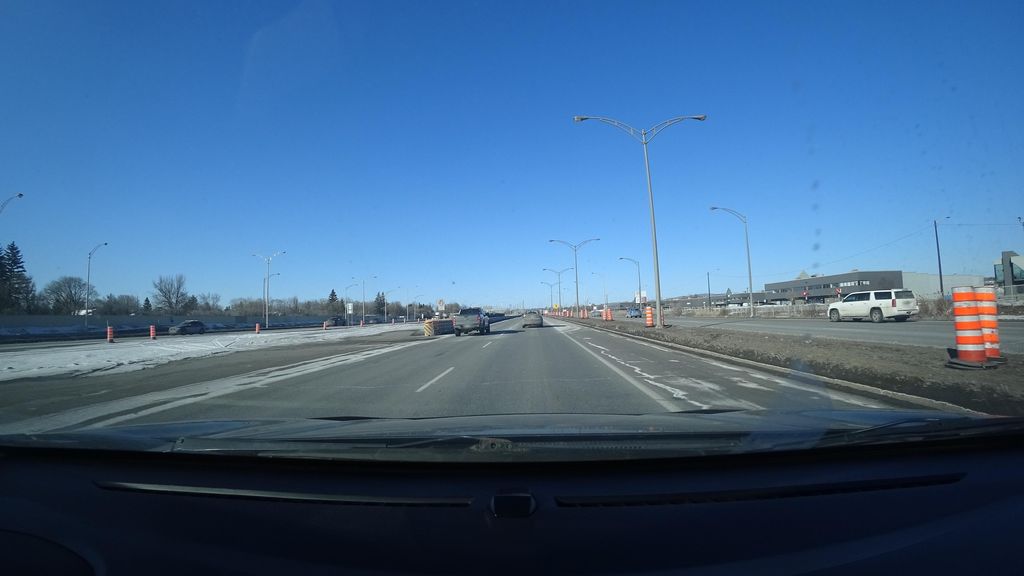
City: quebec_city